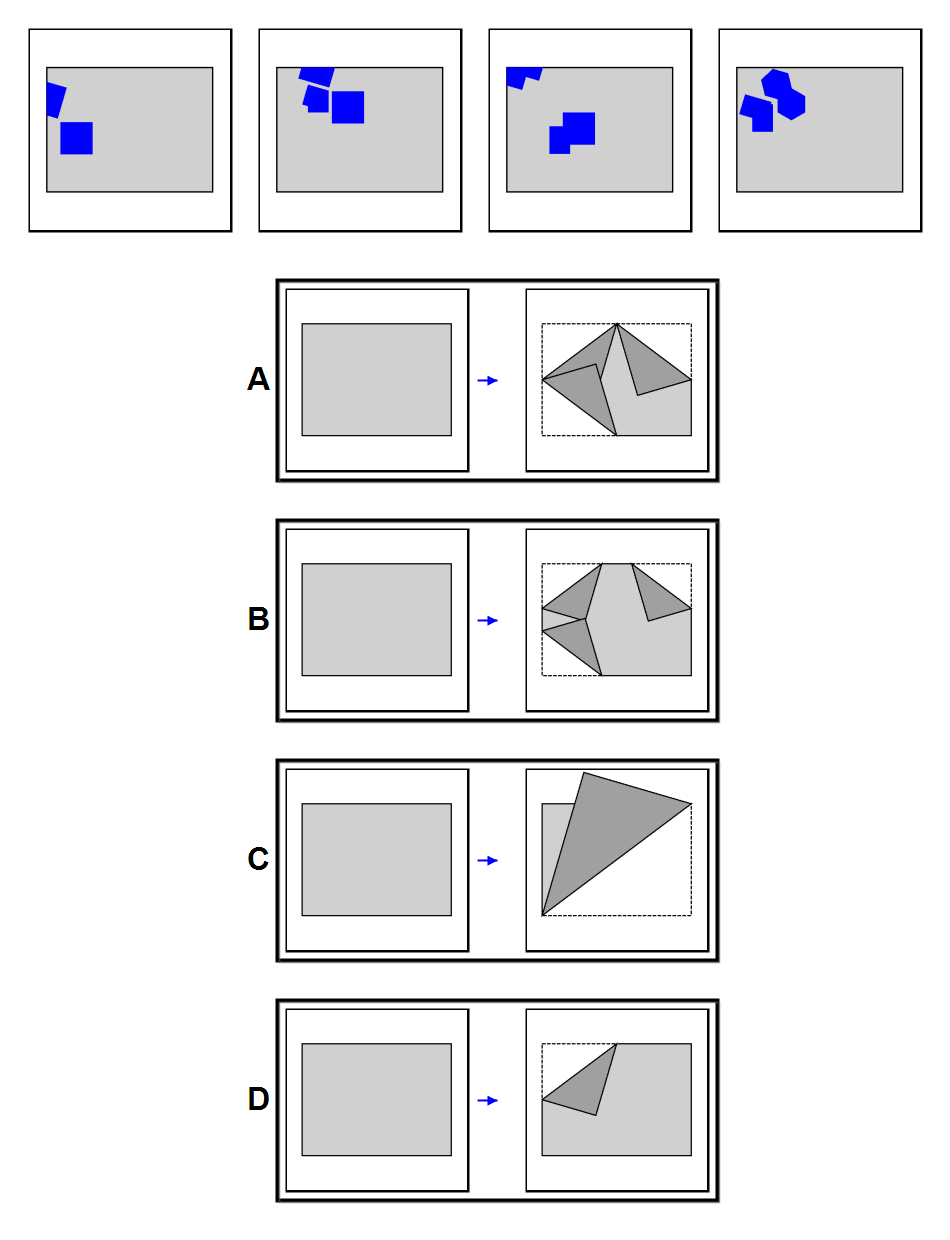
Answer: D